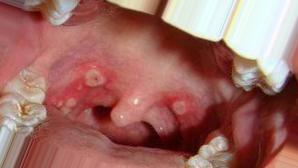
Condition: Mouth Ulcer